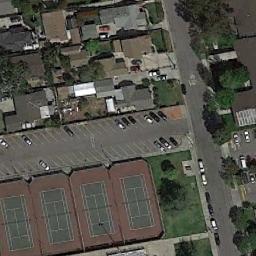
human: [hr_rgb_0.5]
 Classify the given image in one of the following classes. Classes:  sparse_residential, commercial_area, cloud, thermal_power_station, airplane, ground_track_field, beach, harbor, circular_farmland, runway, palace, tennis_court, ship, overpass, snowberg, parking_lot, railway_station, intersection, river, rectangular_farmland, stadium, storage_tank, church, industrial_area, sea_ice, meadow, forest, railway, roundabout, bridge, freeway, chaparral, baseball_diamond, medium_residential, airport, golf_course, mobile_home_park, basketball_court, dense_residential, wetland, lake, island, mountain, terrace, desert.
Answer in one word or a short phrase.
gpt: tennis_court